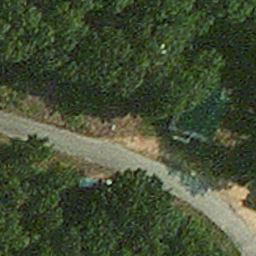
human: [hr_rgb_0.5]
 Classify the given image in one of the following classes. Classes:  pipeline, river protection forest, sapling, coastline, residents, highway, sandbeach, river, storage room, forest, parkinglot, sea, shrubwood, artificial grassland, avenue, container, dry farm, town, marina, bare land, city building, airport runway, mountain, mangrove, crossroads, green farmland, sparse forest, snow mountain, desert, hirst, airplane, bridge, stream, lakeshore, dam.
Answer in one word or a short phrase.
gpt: avenue